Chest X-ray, PA view. Patient: 44 years old, sex M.
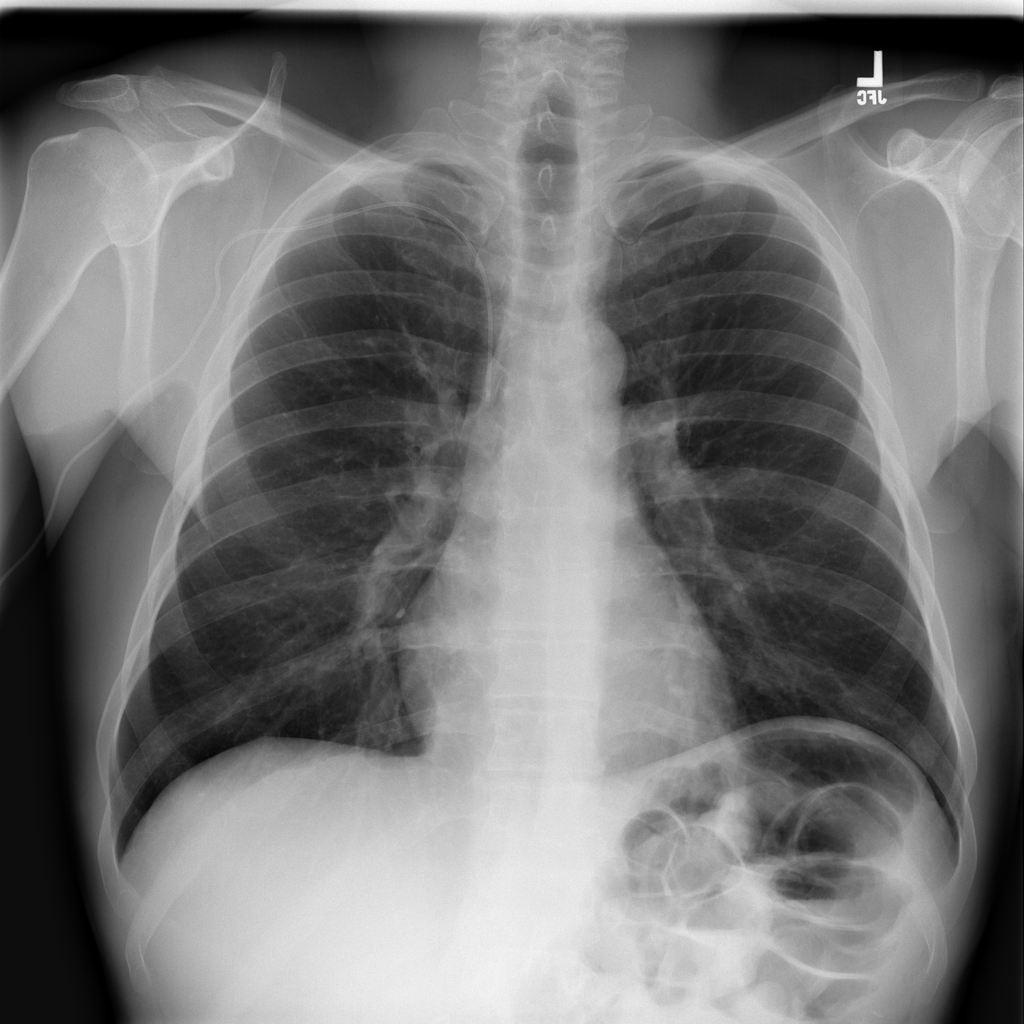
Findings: No Finding